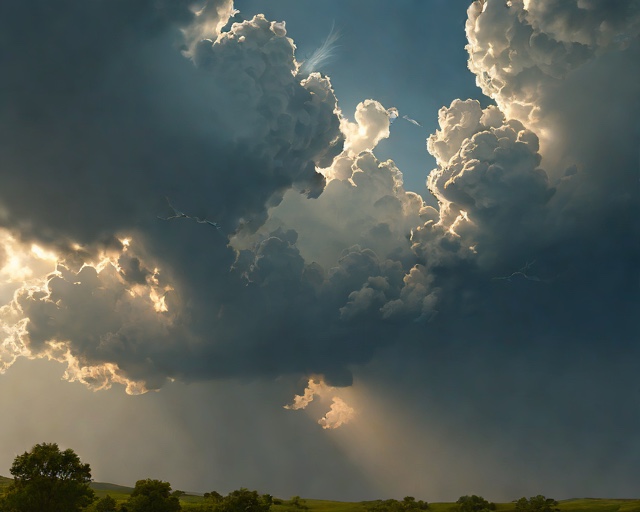
Category: Get Well